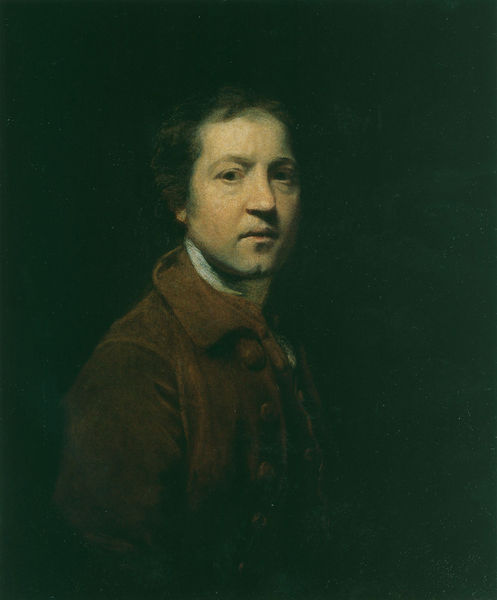
Titel: Sir Joshua Reynolds
Künstler: Sir Joshua Reynolds
Institution: London, Tate Gallery
Schlagwörter: dunkel, mann, schatten, grün, braun, brust, hintergrund, licht, mund, nase, ohr, profil, schwarz, stirn, weiss, blick, beige, hemd, jacke, jung, augen, kragen, bildnis, hals, porträt, öl, haare, mantel, ohren, düster, knöpfe, selbstporträt, schwarze, künstler, selbstbildnis, leinwand, halbprofil, leder, tempera, kurzhaar, hautfarben, nse